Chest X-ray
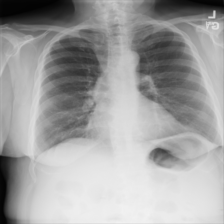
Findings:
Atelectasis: negative
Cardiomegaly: negative
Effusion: negative
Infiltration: negative
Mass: negative
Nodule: negative
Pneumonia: negative
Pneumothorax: negative
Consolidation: negative
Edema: negative
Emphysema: negative
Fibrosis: negative
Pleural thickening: negative
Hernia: negative